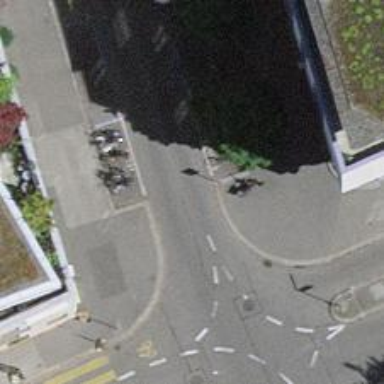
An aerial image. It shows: Residential road with asphalt surface. There is opposite cycleway.